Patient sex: F
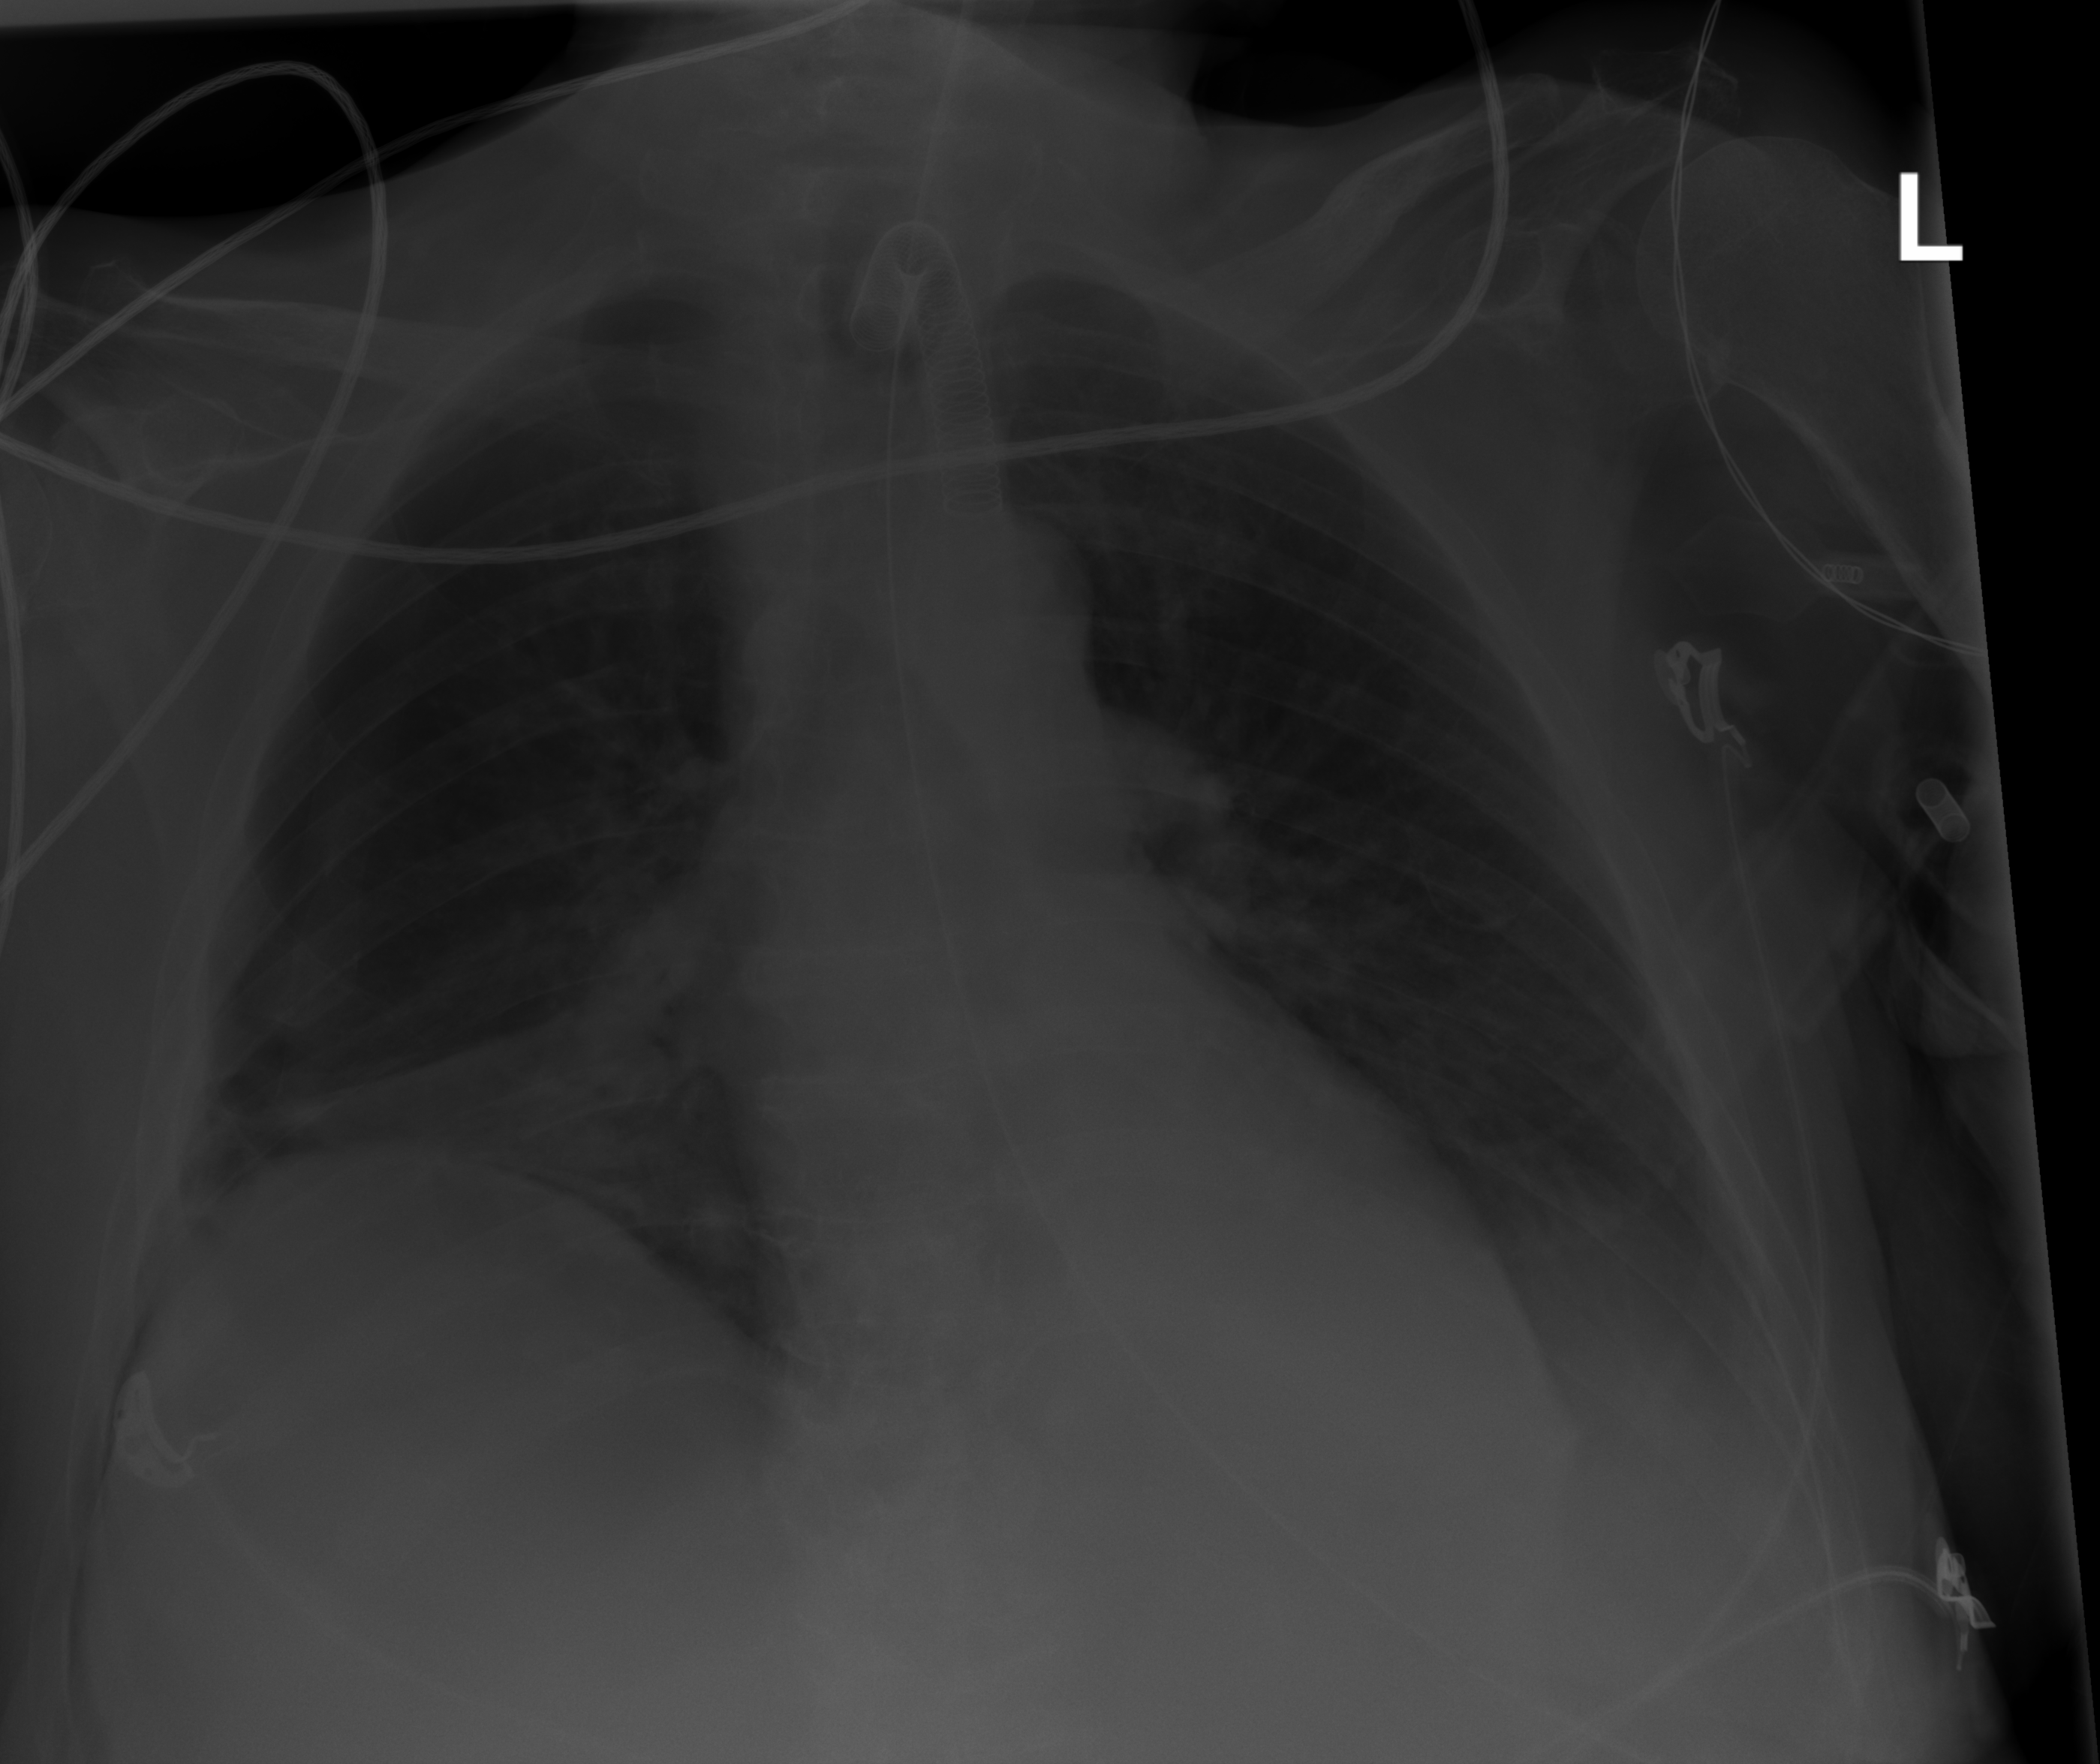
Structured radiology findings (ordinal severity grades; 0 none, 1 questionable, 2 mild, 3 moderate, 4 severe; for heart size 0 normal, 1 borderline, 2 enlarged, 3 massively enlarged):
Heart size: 1
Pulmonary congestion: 2
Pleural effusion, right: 1
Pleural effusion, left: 2
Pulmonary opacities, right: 0
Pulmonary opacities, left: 0
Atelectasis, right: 2
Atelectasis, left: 0